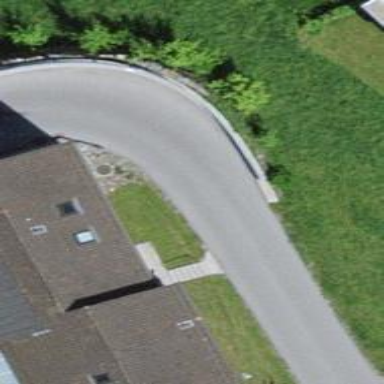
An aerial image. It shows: Paved residential road.